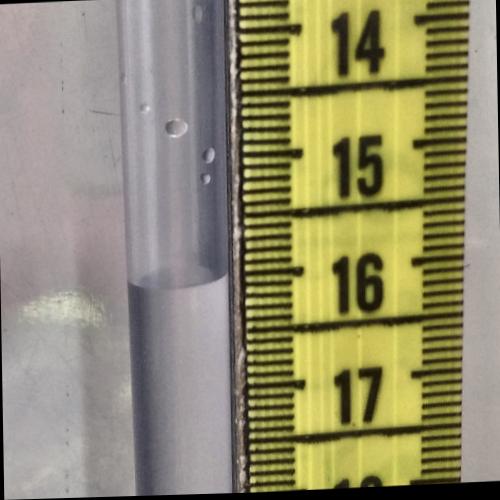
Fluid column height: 16.0 cm